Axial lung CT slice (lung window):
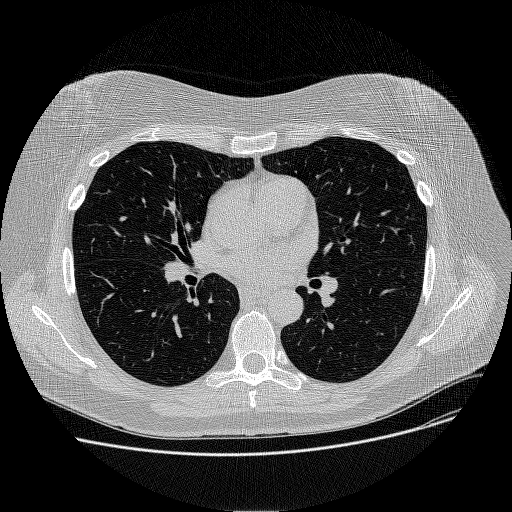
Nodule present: no